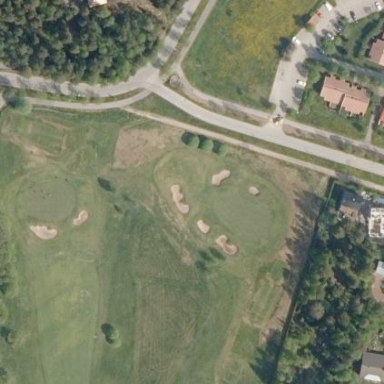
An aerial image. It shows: Golf fairway surrounded by grass.